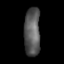
Tissue: skin
Cell type: T cells
Senescence score: 0.7295
Nuclear area (px): 751
Mean DAPI intensity: 89.485